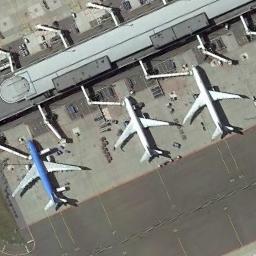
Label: airplane